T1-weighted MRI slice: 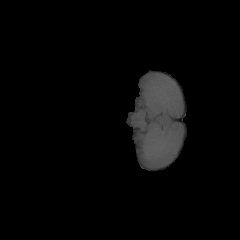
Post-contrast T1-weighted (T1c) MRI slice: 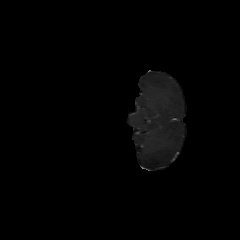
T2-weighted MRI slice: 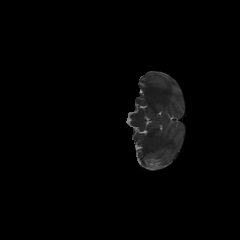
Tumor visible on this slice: no